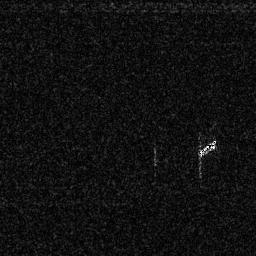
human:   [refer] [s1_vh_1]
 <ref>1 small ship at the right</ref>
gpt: <box>[[77, 53, 84, 60, 0]]</box>